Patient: sex M, age 94
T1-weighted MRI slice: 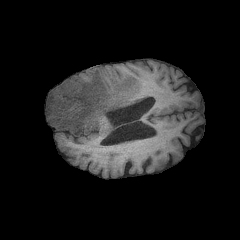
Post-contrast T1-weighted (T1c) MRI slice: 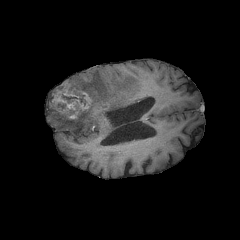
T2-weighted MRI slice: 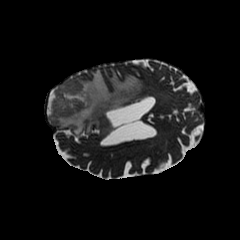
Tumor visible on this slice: yes
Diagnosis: Glioblastoma, IDH-wildtype
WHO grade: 4